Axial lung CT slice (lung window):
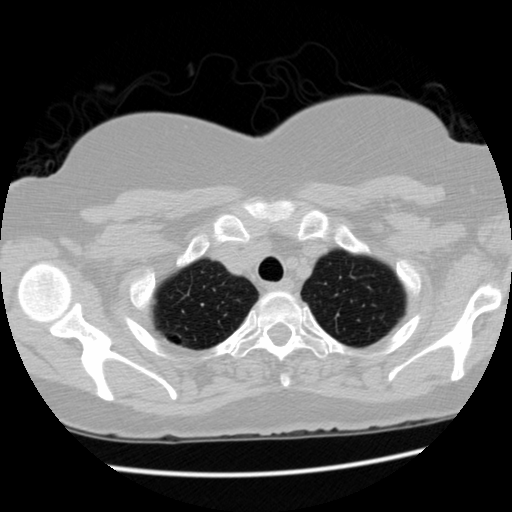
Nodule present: no